Interaction volume radius: 5 \u00c5
Interaction volume height: 10 \u00c5
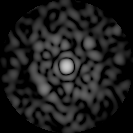
Disorder parameter: 0.8123